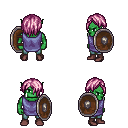
a pixel art fantasy rpg character, male body template, orc, green skin, chain tabard jacket, teal pants, pink bangs hairstyle, maroon shoes, shield, four views (front, back, left, right), 2x2 character sprite sheet, small pixel art, hard edges, no anti-aliasing